Aerial crown-view tile of a tropical tree (Barro Colorado Island, Panama), acquired 20240611:
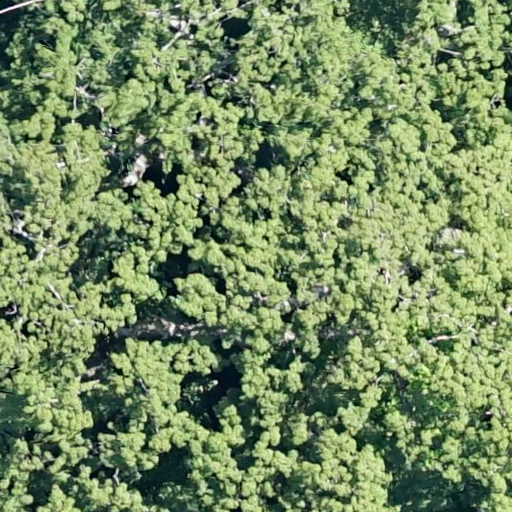
Species: Ceiba pentandra
GBIF accepted scientific name: Ceiba pentandra
Crown area: 1009.463 m²